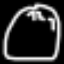
Label: clock